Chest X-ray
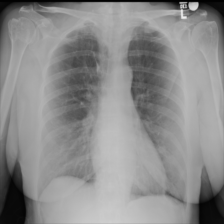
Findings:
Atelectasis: negative
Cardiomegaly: negative
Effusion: negative
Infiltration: negative
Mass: negative
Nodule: positive
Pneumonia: negative
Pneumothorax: positive
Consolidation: negative
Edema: negative
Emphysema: negative
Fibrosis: negative
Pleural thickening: positive
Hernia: negative